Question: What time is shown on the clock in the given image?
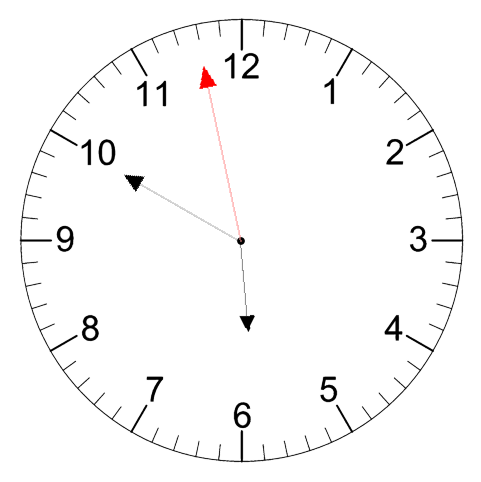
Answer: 05:49:58